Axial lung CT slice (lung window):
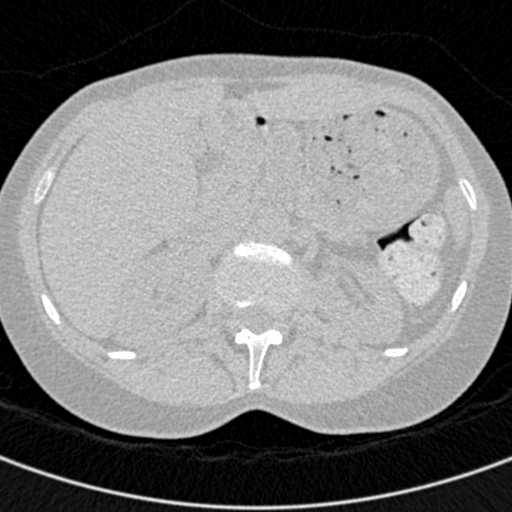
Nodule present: no